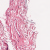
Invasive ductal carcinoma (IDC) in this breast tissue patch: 0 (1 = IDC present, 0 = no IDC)